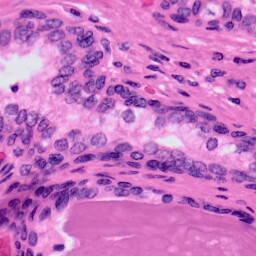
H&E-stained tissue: Prostate